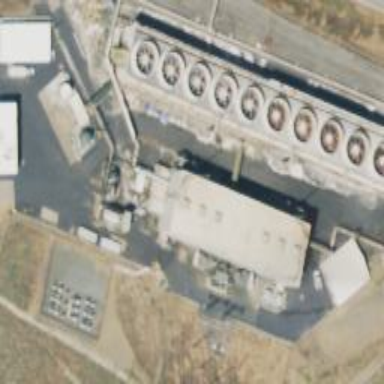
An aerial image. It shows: Generator is pictured.